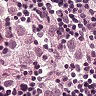
Metastatic tissue present: yes